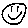
Label: smiley face